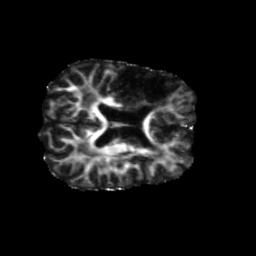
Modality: FA
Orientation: axial
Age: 75
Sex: male
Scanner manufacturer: siemens
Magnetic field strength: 3 T
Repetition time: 5.47 s
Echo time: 0.0854 s